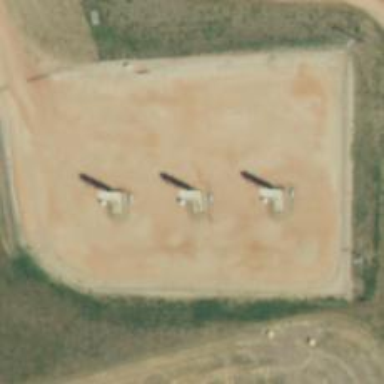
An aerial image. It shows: Petroleum well.